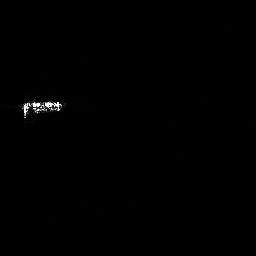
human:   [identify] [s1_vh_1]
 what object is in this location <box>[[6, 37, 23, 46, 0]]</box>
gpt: <ref>1 medium ship at the left</ref>